Question: I am using jquery chosen and i am facing issue to populate dropdownlistfor in case of multi select. When my controller returns to view named "CreateService", dropdownlistfor not populating anything just blank.
'''
@{
List<SelectListItem> listofControls = new List<SelectListItem>();
listofControls.Add(new SelectListItem
{
Text = "Contact Selector",
Value = "1"
});
listofControls.Add(new SelectListItem
{
Text = "Value Selector",
Value = "2"
});
listofControls.Add(new SelectListItem
{
Text = "Text Box",
Value = "3"
});
}
<div>
@Html.DropDownListFor(m => m.Mechanism.Controls, listofControls, new { @class = "chosen-select", @style = "width:350px", multiple = "multiple" })
</div>
<script>
// A $( document ).ready() block.
$(document).ready(function () {
$(".chosen-select").chosen();
});
</script>
'''
'''
public ActionResult EditService(int Id)
{
WCMSDataContext wcmsContext = new WCMSDataContext();
ServiceVM serviceVM = new ServiceVM();
serviceVM.Mode = new Mode();
serviceVM.Mechanism = new Mechanism();
var xService = from p in wcmsContext.Services where p.Id == Id select p;
if (xService.Count() > 0)
{
XmlDocument xdoc = new XmlDocument();
XmlNodeList xmlnode;
// if xml coming via string
string myXml = xService.First().XML;
xdoc.LoadXml(myXml);
//XmlNodeList address = xdoc.GetElementsByTagName("Service");
xmlnode = xdoc.GetElementsByTagName("Service");
xmlnode[0].ChildNodes.Item(0).InnerText.Trim(); //get all child nodes
for (int j = 0; j < xmlnode[0].ChildNodes.Count; j++)
{
string nodeTitle = xmlnode[0].ChildNodes.Item(j).Name.Trim();
string nodeValuestr = xmlnode[0].ChildNodes.Item(j).InnerText.Trim();
if (nodeTitle == "TITLE")
{
serviceVM.Title = nodeValuestr;
}
else if (nodeTitle == "DETAIL")
{
serviceVM.Detail = nodeValuestr;
}
else if (nodeTitle == "EQUIPID")
{
serviceVM.EquipId = nodeValuestr;
if (nodeValuestr == "0")
{
serviceVM.ServiceType = "One Shot";
}
else
{
serviceVM.ServiceType = "Subscription";
}
}
else if (nodeTitle == "MODE")
{
serviceVM.Mode.ModeType = nodeValuestr;
}
else if (nodeTitle == "SMSCOMMAND")
{
serviceVM.Mode.SMSCommand = nodeValuestr;
}
else if (nodeTitle == "DEACTIVATIONCOMMAND")
{
serviceVM.Mode.DeactivationCommand = nodeValuestr;
}
else if (nodeTitle == "DIALCOMMAND")
{
serviceVM.Mode.DialCommand = nodeValuestr;
}
else if (nodeTitle == "Mechanism")
{
for (int k = 0; k < xmlnode[0].ChildNodes[j].ChildNodes.Count; k++)
{
nodeTitle = xmlnode[0].ChildNodes[j].ChildNodes.Item(k).Name.Trim();
nodeValuestr = xmlnode[0].ChildNodes[j].ChildNodes.Item(k).InnerText.Trim();
if (nodeTitle == "Title")
{
serviceVM.Mechanism.Title = nodeValuestr;
}
else if (nodeTitle == "Description")
{
serviceVM.Mechanism.Description = nodeValuestr;
}
else if (nodeTitle == "Trigger")
{
serviceVM.Mechanism.Triger = nodeValuestr;
}
else if (nodeTitle == "Controls")
{
nodeValuestr = xmlnode[0].ChildNodes[j].ChildNodes.Item(k).InnerText.Trim();
string[] s = nodeValuestr.Split(',');
int i = 0;
serviceVM.Mechanism.Controls = new int[s.Length];
foreach (var item in s)
{
string name = string.Empty;
string value = string.Empty;
if (item == "1")
{
name = "Contact Selector";
value = "1";
}
else if (item == "2")
{
name = "Value Selector";
value = "2";
}
else if (item == "3")
{
name = "Text Box";
value = "3";
}
serviceVM.Mechanism.Controls[i] = Convert.ToInt32(value);
i++;
}
}
}
}
}
}
return View("CreateService", serviceVM);
}
'''
'''
public class Mechanism
{
public string Title { get; set; }
public string Description { get; set; }
public string Triger { get; set; }
public int[] Controls { get; set; }
}
'''
'''
var grid = new WebGrid(Model);
@grid.GetHtml(tableStyle: "webgrid-table",
headerStyle: "webgrid-header",
footerStyle: "webgrid-footer",
alternatingRowStyle: "webgrid-alternating-row",
selectedRowStyle: "webgrid-selected-row",
rowStyle: "webgrid-row-style",
mode: WebGridPagerModes.All,
columns: new [] {
grid.Column("Id", "Id", canSort: true, style: "id"),
grid.Column("Title", "Title", canSort: true, style: "title"),
grid.Column(format: item =>
Html.ActionLink("Edit", "EditService","Home", new {Id = item.Id}, null))
})
'''
'''
<tr>
<td>
Controls:
</td>
<td>
<select class="chosen-select" id="Mechanism_Controls" multiple="multiple" name="Mechanism.Controls" style="width:350px">
<option value="1">Contact Selector</option>
<option value="2">Value Selector</option>
<option value="3">Text Box</option>
</select>
</td>
</tr>
'''

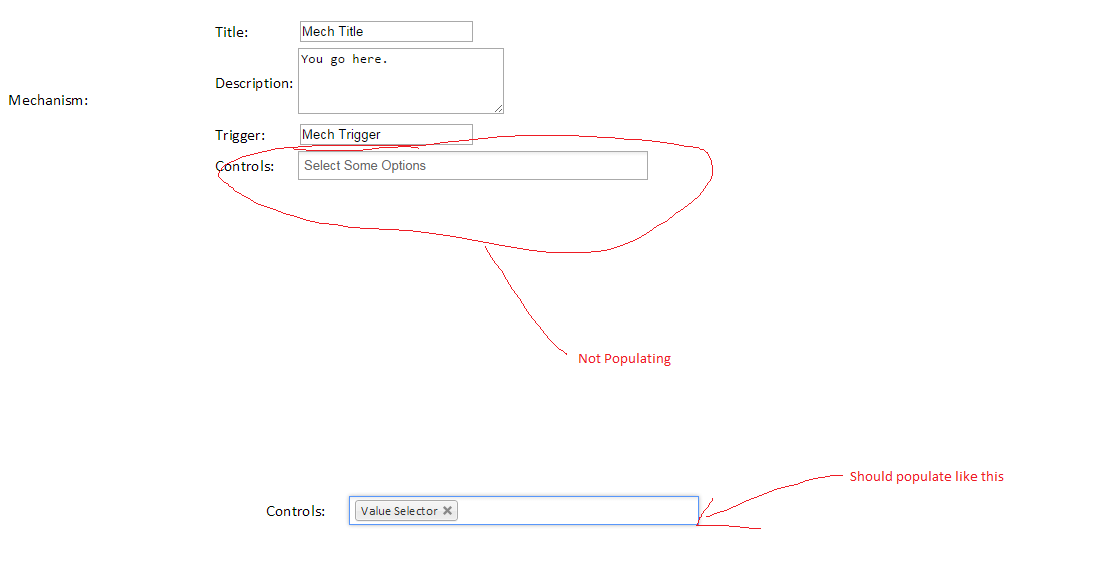
Answer: Change
'''
public List<SelectListItem> Controls { get; set; }
'''
to
'''
public int[] Controls { get; set; }
'''
and use
'''
@Html.ListBoxFor(m => m.Mechanism.Controls, ...
'''
The property will then post back with an array of the selected values
Note 'DropDownListFor()' is for single selects and 'ListBoxFor()' is for multiple selects